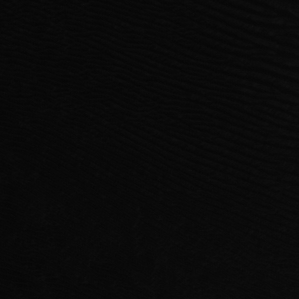
Label: frost